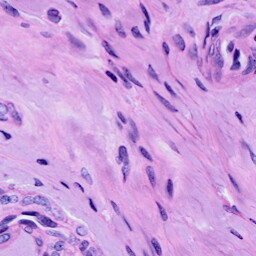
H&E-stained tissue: Cervix